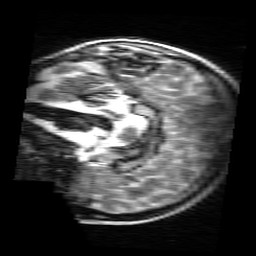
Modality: MP2RAGE
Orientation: sagittal
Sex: female
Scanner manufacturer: siemens
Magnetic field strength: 3 T
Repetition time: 5 s
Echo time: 0.00355 s